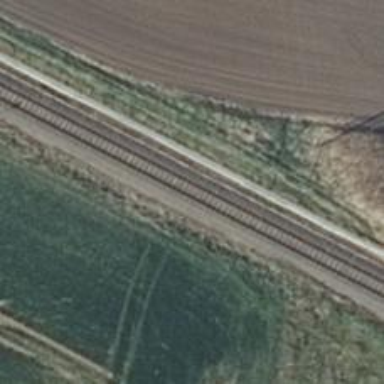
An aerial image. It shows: Railway with single track on embankment.